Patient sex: F
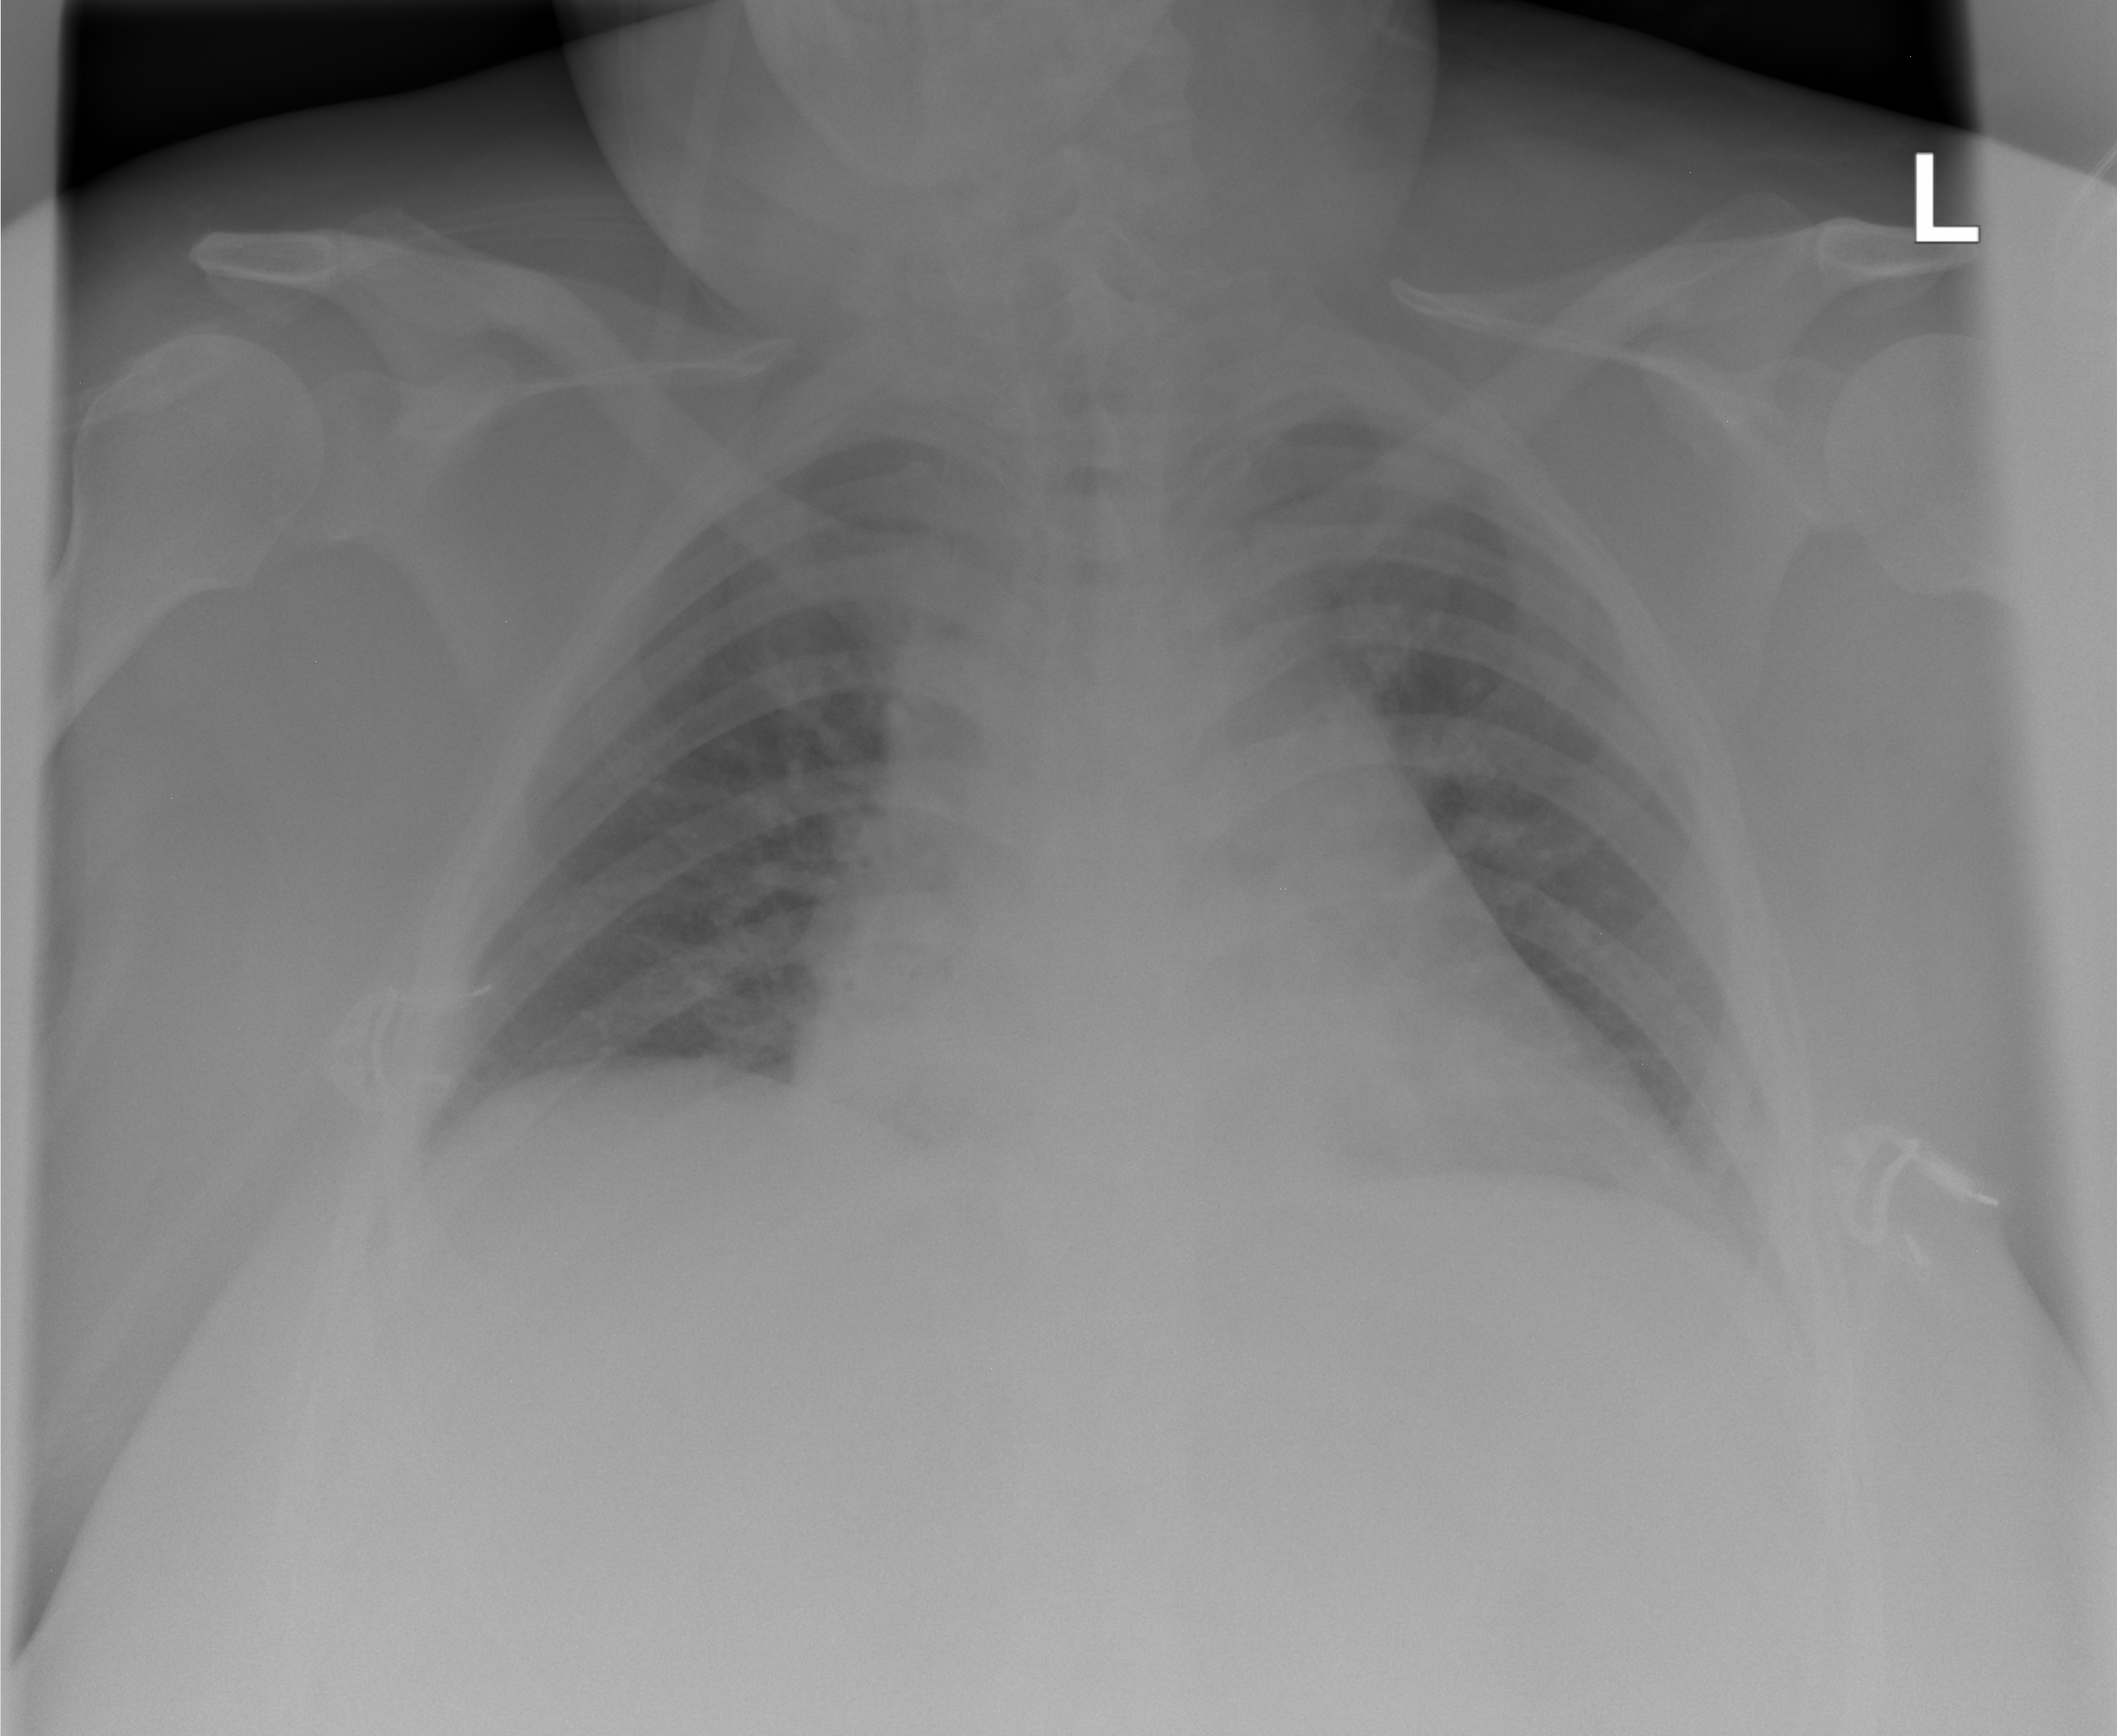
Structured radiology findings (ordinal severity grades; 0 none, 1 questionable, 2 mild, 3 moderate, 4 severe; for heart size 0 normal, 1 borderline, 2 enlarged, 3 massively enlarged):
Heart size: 2
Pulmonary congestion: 0
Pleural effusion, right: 0
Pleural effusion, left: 0
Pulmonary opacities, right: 0
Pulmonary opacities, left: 0
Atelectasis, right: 1
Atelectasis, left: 1